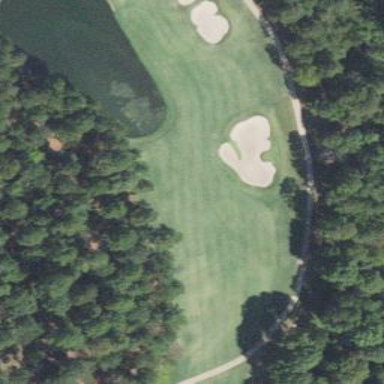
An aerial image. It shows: Picturesque scene of golf course with lateral water hazard.